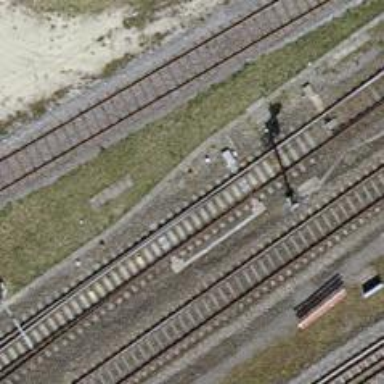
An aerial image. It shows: Railway switch.